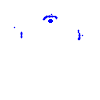
Particle: pion